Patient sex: M
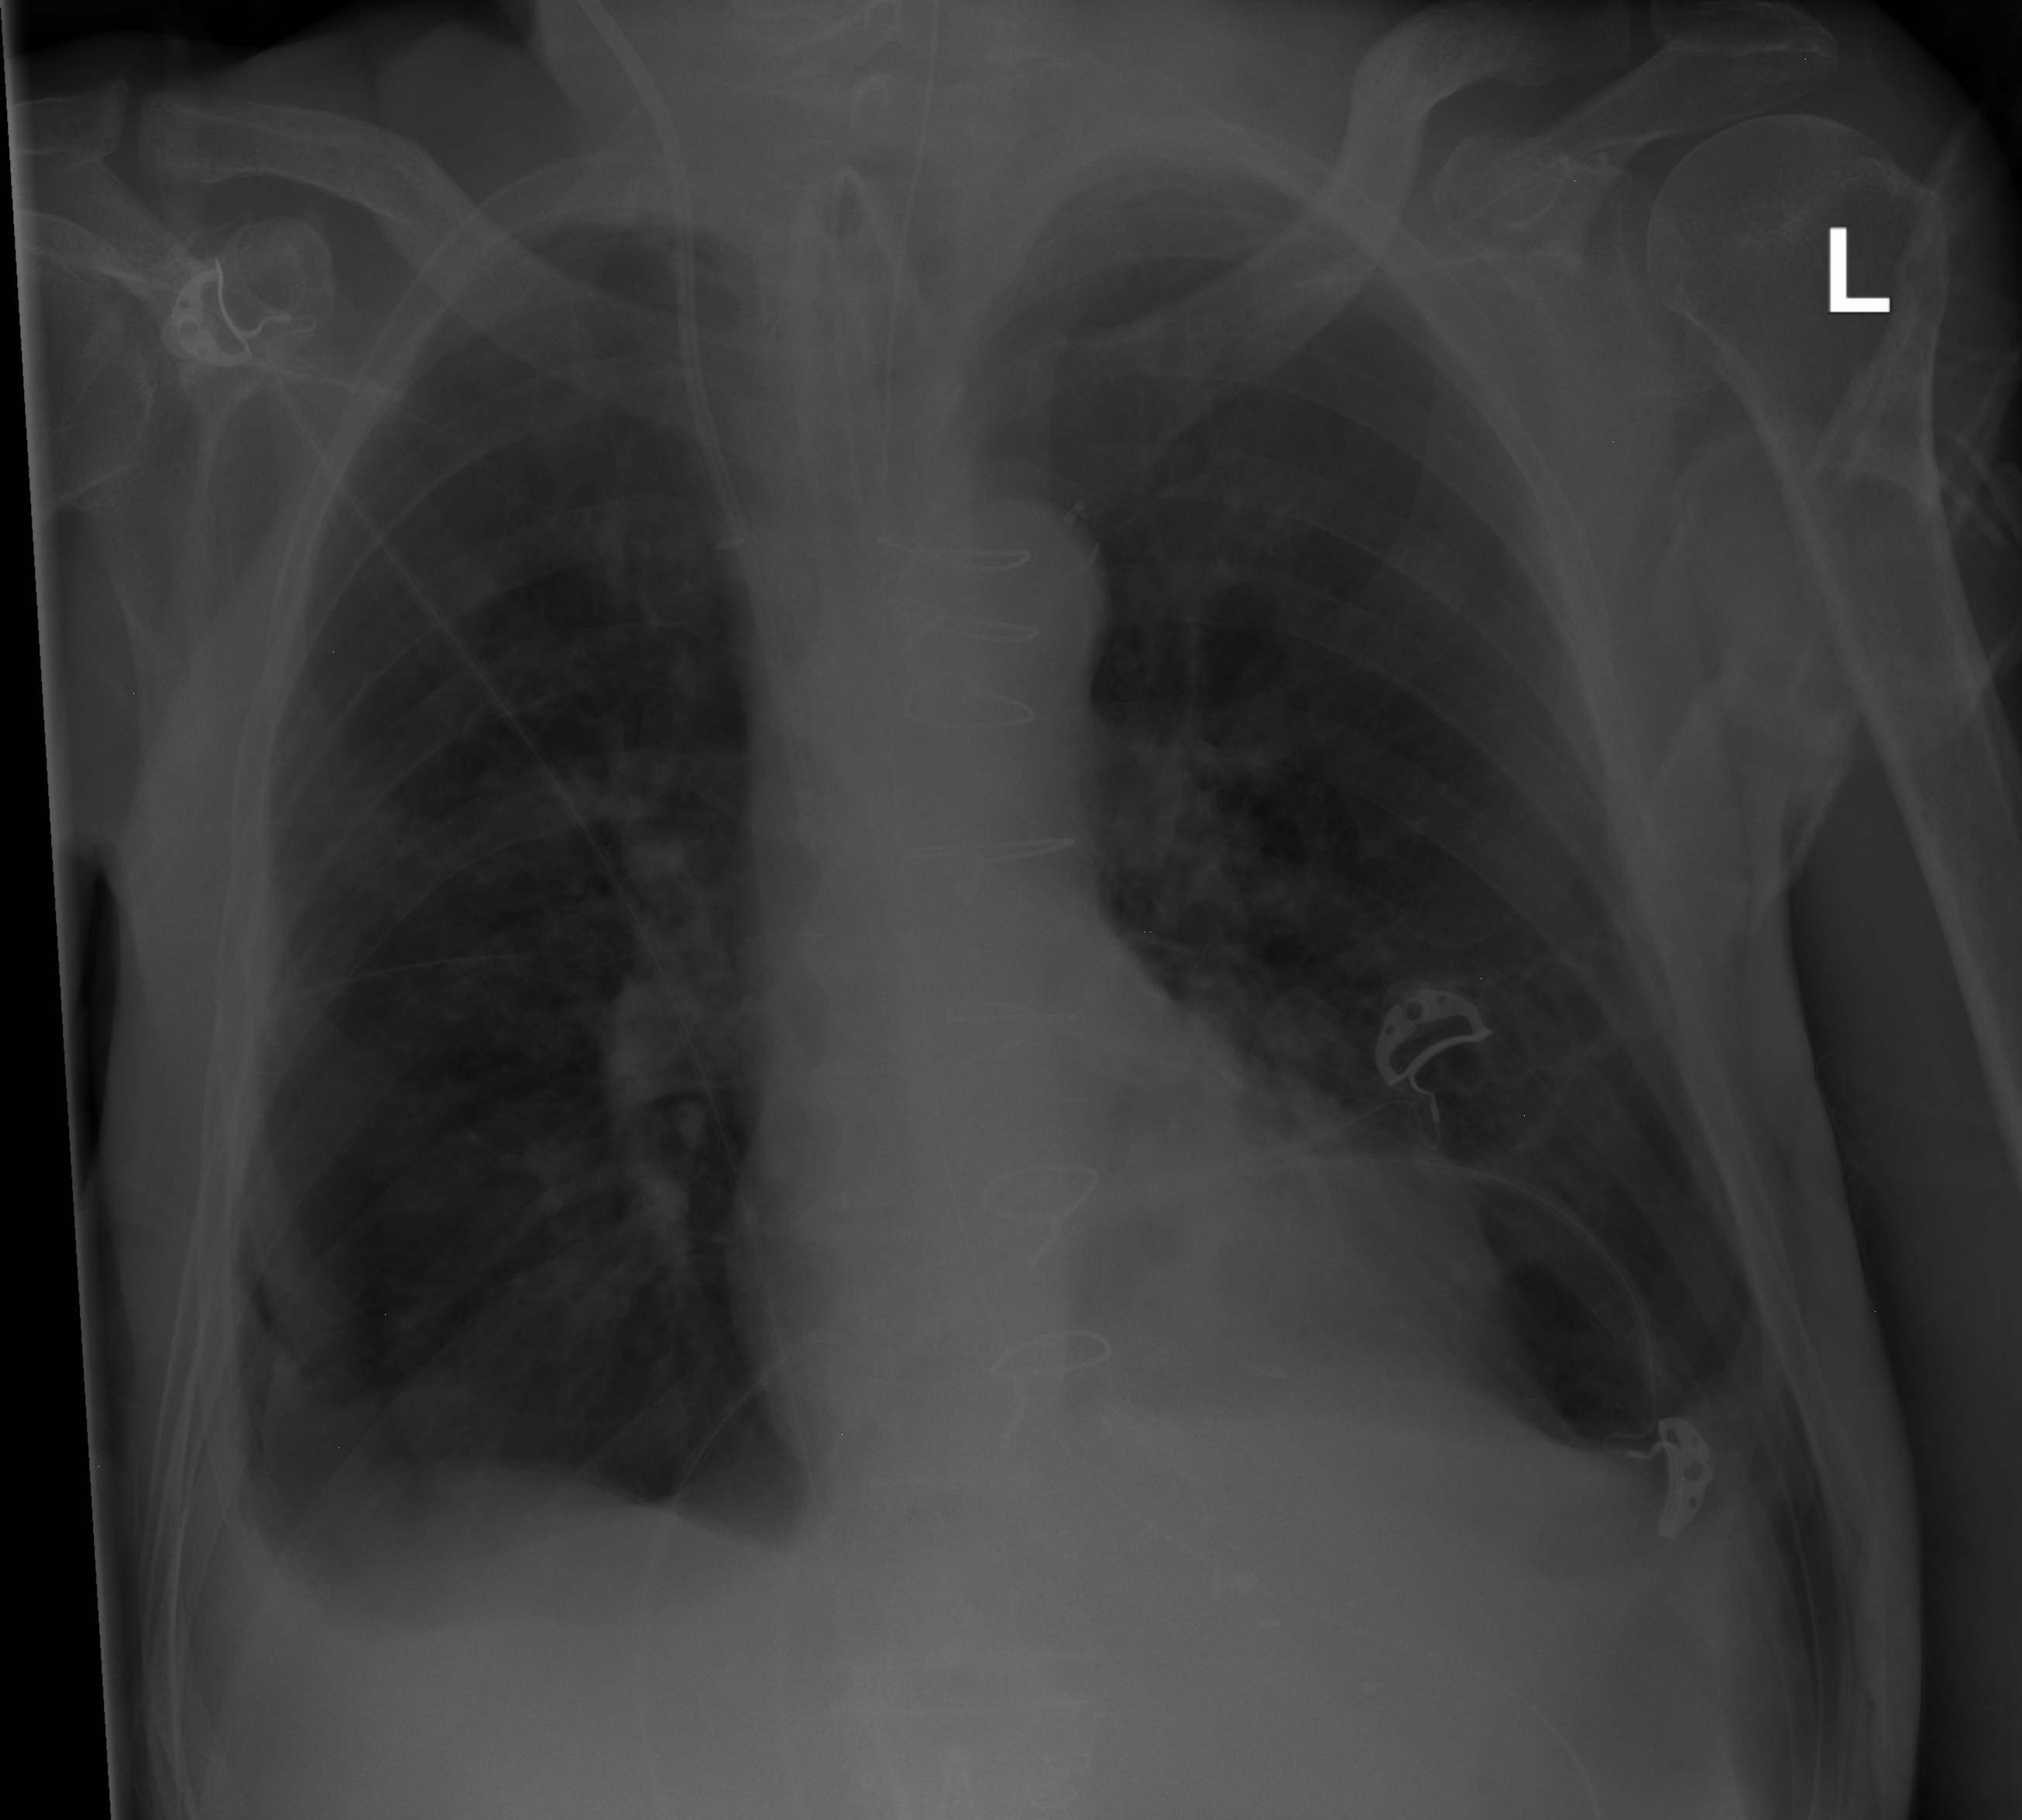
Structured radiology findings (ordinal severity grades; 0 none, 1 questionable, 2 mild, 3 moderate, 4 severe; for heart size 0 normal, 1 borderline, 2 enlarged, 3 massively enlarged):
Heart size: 0
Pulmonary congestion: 2
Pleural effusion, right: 2
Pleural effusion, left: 2
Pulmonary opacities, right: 0
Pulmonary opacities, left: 0
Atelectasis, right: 2
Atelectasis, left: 2